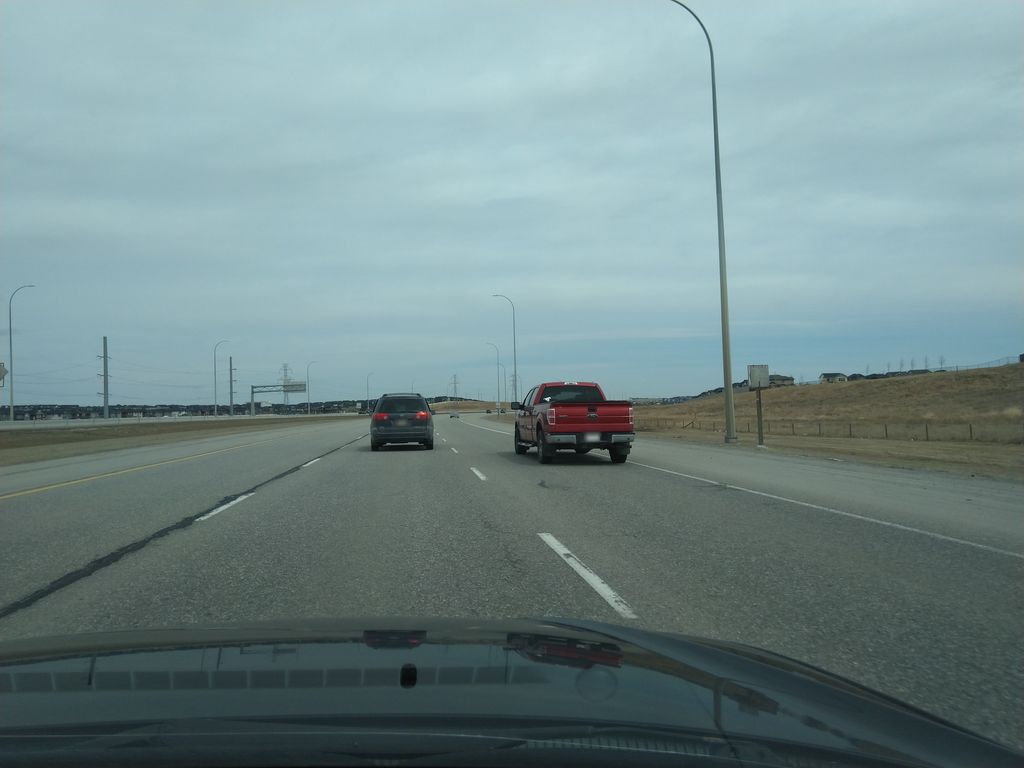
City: calgary